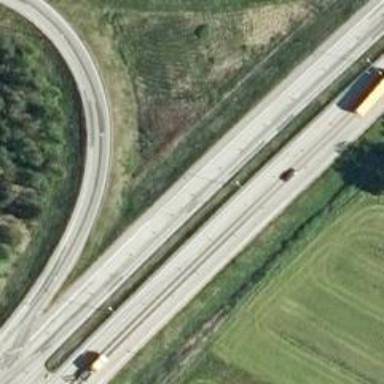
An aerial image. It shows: Asphalt trunk highway.